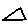
Label: triangle